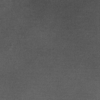
Label: dusty